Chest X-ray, PA view. Patient: 57 years old, sex F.
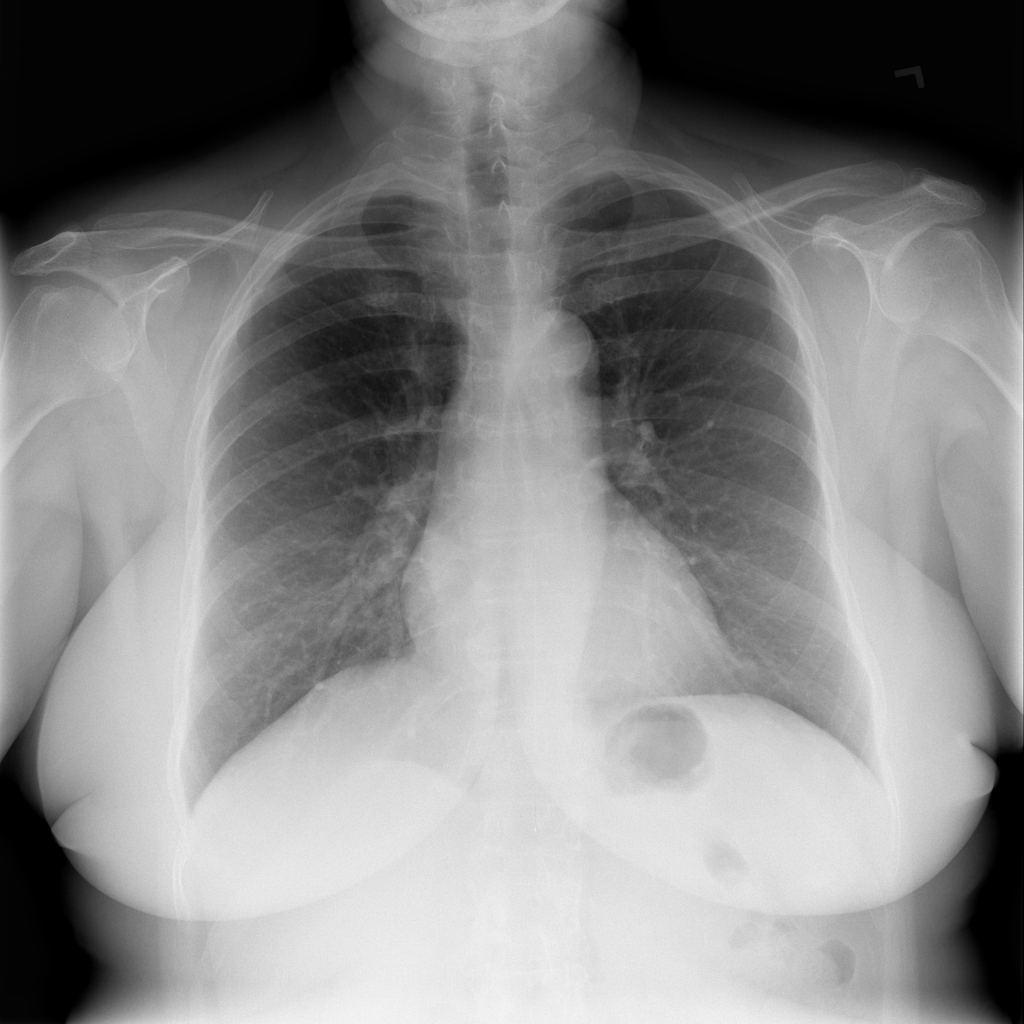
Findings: Fibrosis